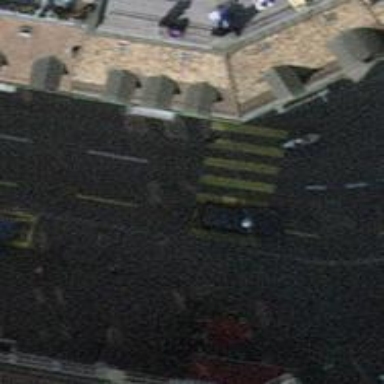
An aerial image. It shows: Marked zebra crossing on the road.